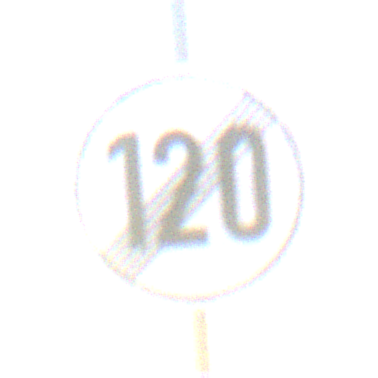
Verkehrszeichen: EndeGeschwindigkeit120
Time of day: SunriseSunset
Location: Outdoor (RoadRail)
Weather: PartlyCloudy
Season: NotSpecified
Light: Natural